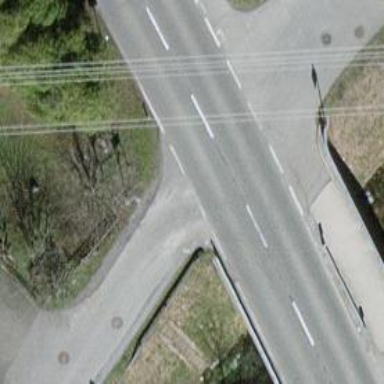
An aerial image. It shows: Secondary road with asphalt surface. The sidewalk on the right also has asphalt surface.